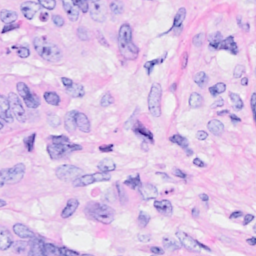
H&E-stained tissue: Breast